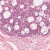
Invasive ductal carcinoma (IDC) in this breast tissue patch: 0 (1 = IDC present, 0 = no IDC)